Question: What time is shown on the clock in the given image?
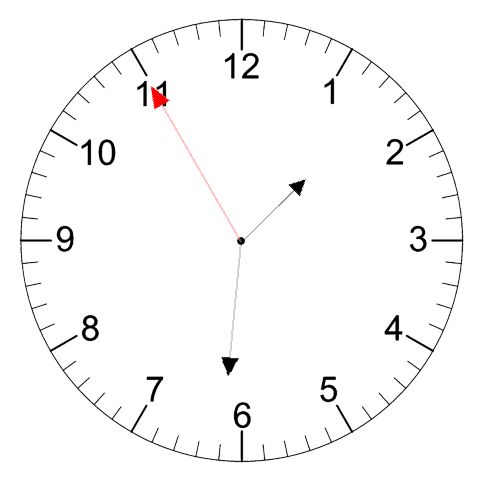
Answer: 01:30:55